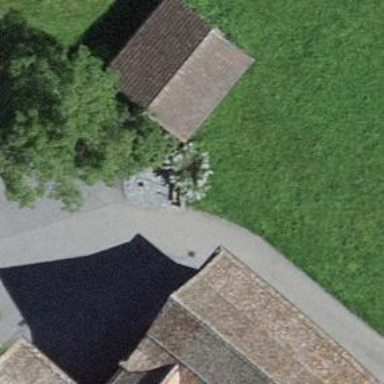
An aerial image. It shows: Bench.